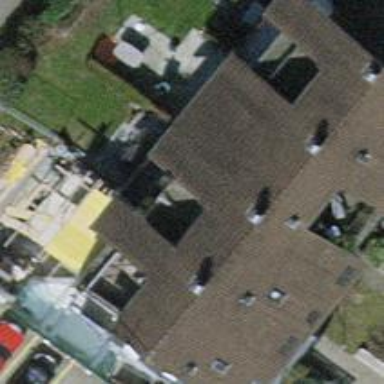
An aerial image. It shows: Terrace building.